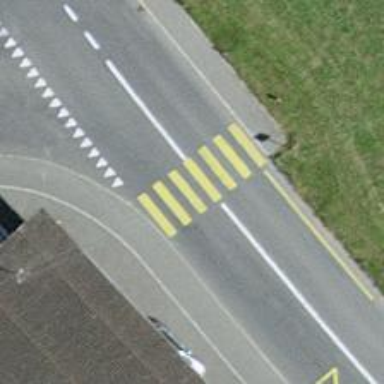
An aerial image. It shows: Zebra crossing on the road.